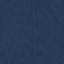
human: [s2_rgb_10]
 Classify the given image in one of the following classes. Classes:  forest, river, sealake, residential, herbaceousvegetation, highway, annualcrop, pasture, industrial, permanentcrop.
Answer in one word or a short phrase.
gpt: SeaLake